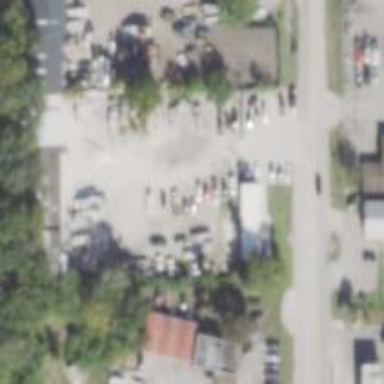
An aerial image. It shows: Swimming pool shop.